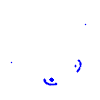
Particle: kaon